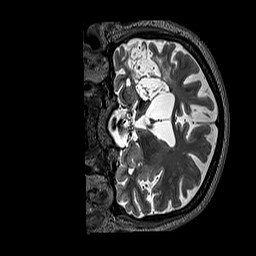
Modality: T2w
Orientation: coronal
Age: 68
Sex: female
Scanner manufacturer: siemens
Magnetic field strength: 3 T
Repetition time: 3.2 s
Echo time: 0.567 s